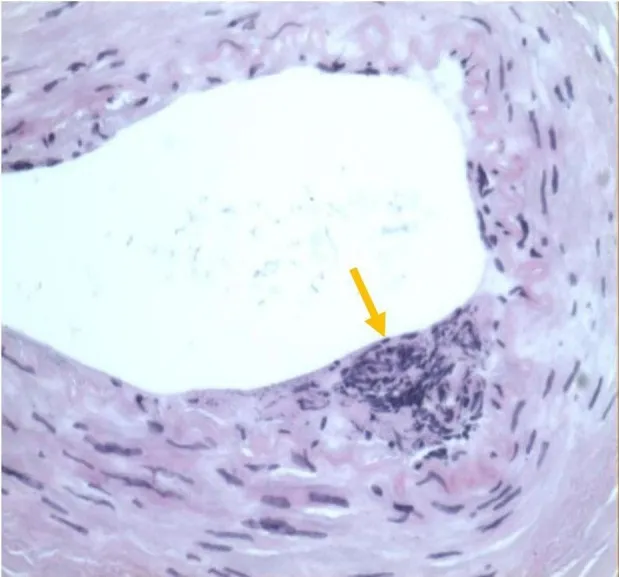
Pathological findings of left internal mammary artery (LIMA).
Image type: pathology (h&e)